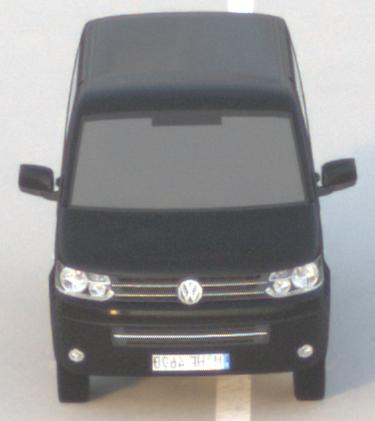
Make: VW Commercial Vehicles (Nutzfahrzeuge)
Model: T5 Multivan 2.0
Detailed model: T5 Multivan
Model produced from: 2009/09
Model produced until: 2013/06
Doors: 4
Color: black
Road condition: dry road
Daytime: sunrise or sunset
Contrast: low contrast